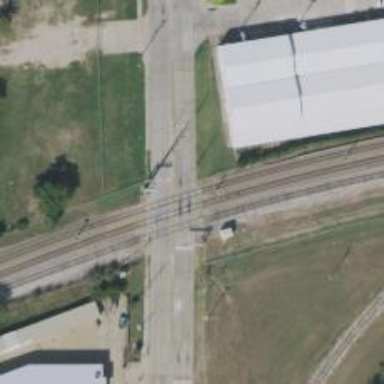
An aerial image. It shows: Level crossing along the railway.